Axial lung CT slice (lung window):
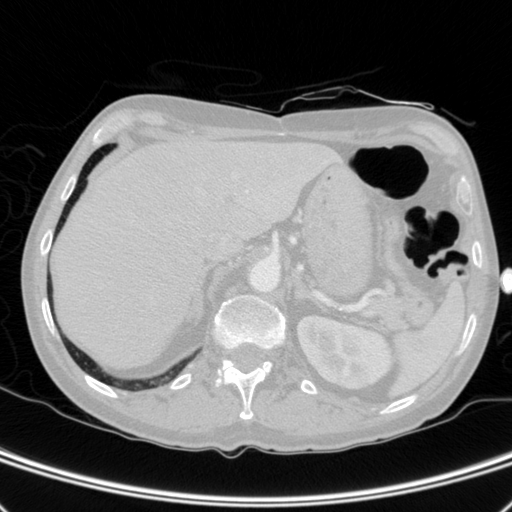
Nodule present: no